Field crop: maize
Growth stage: 2
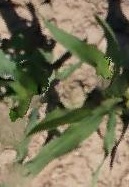
Species: maize